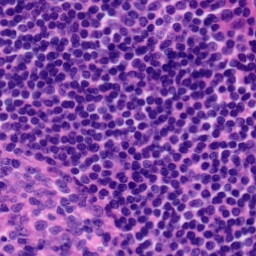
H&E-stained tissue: Tonsil